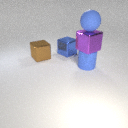
large blue rubber sphere above large purple metal cube